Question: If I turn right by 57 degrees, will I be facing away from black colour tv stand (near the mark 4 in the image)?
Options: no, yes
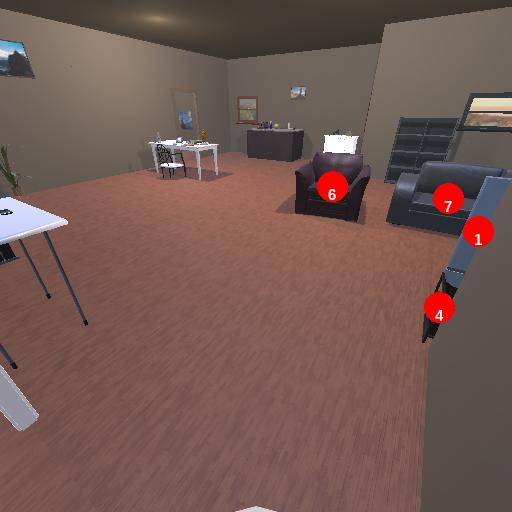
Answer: no